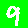
Digit: 9